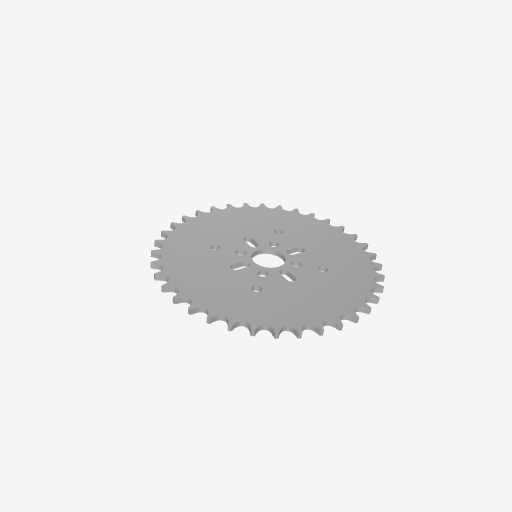
Part: HubMountAcetalSprocket36T